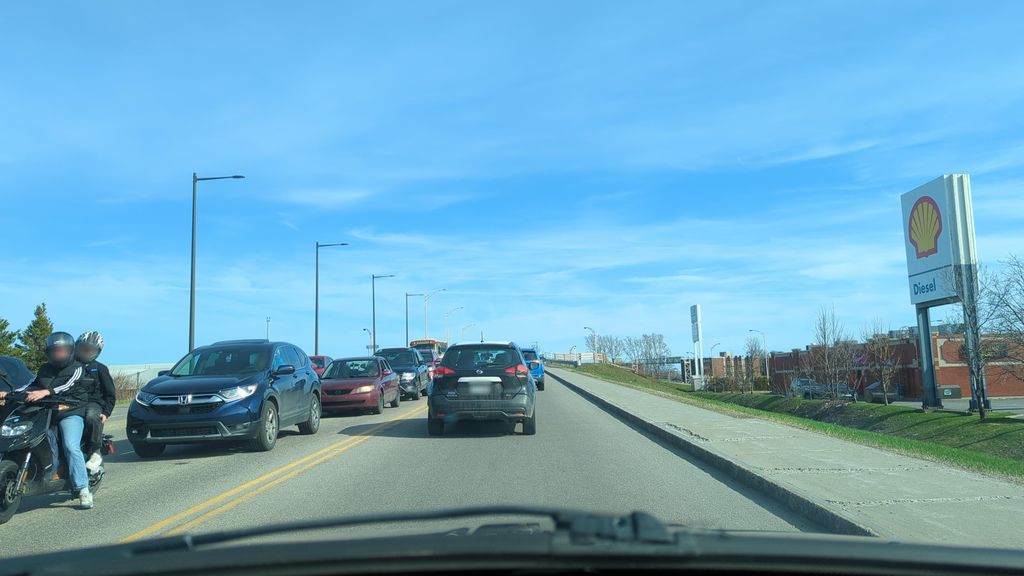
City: quebec_city